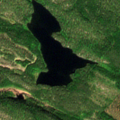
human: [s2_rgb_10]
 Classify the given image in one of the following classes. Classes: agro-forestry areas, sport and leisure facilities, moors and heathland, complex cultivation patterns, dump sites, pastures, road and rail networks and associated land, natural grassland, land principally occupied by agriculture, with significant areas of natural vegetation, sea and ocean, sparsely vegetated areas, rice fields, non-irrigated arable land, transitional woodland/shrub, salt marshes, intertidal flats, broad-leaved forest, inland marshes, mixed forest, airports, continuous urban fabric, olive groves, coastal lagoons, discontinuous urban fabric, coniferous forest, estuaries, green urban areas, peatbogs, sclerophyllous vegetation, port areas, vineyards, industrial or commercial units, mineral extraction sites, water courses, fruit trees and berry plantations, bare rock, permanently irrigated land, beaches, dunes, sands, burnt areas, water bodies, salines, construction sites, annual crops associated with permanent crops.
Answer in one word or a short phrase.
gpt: coniferous forest, water bodies